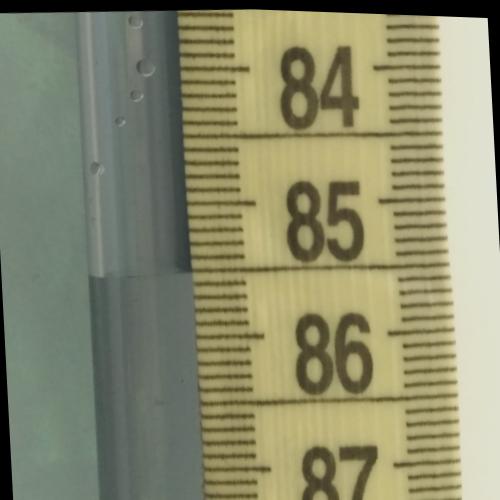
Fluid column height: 85.5 cm